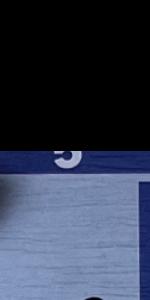
Label: Empty